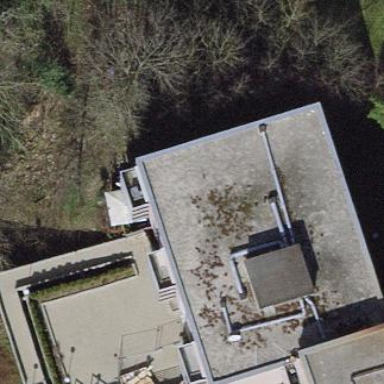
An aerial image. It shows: Building with apartments and flat roof.